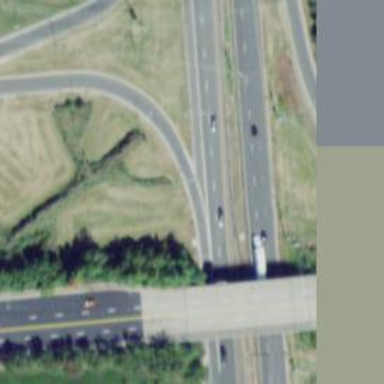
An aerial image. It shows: Trunk highway.